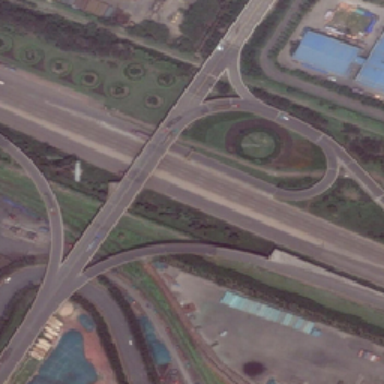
There are many meadows around the road .